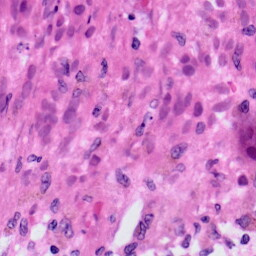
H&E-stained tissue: Skin